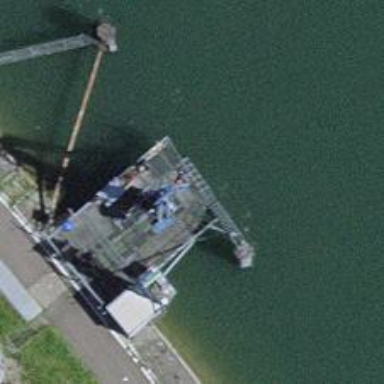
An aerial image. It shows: Man-made pier.